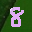
Label: 8